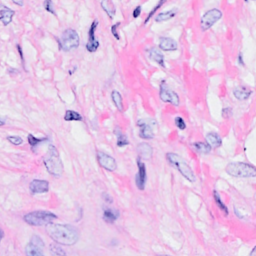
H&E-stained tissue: Breast